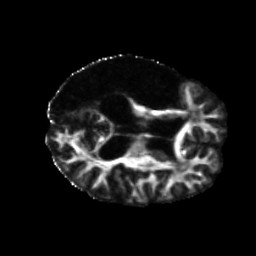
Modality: FA
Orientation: axial
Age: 51
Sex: male
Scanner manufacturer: siemens
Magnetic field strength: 3 T
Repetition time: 5.47 s
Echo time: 0.0854 s